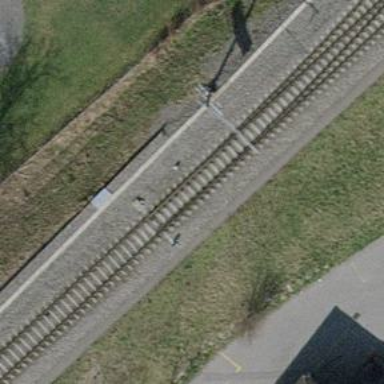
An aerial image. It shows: Railway switch.